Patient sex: M
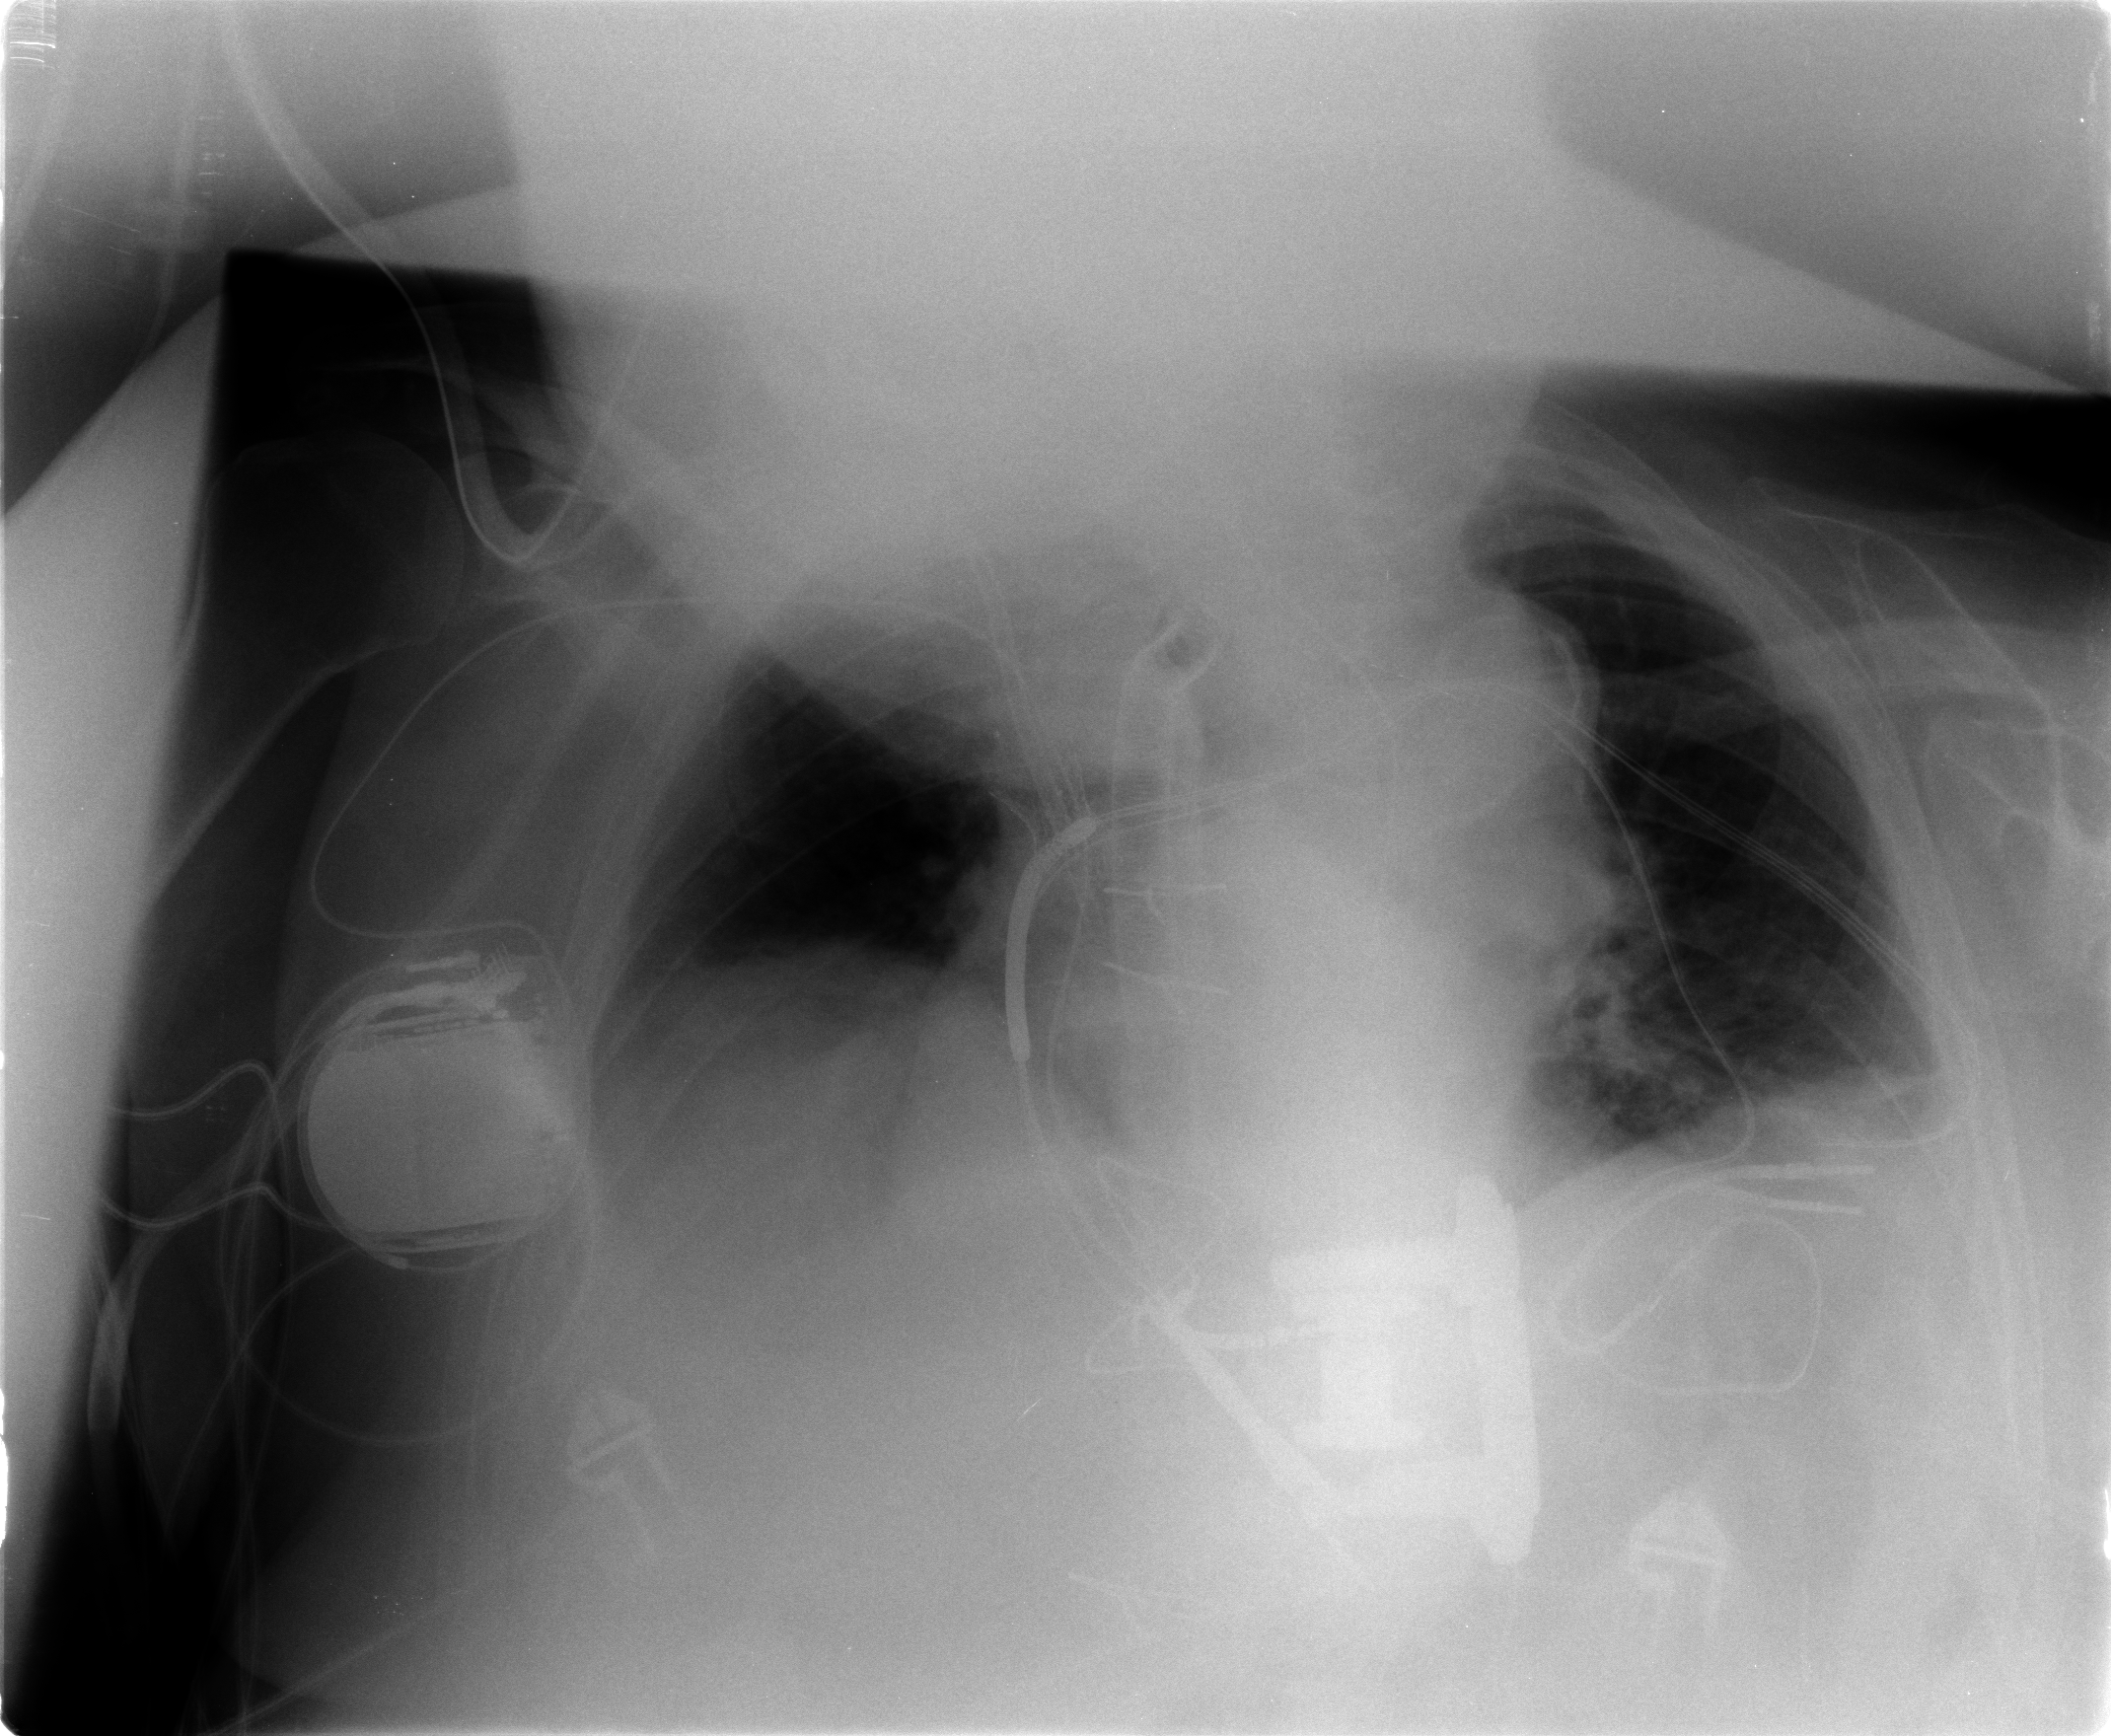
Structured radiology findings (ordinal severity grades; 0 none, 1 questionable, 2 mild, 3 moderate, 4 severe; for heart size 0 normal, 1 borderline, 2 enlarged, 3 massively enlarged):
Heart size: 1
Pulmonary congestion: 1
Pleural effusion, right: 1
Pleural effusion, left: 2
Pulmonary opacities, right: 0
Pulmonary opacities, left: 0
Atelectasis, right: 2
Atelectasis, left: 2